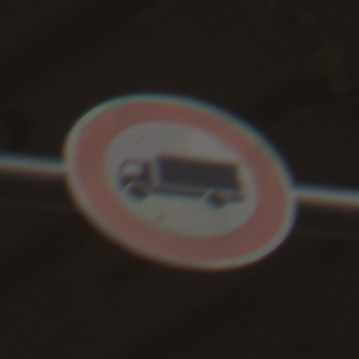
Verkehrszeichen: VerbotFuerKraftfahrzeugeUeberDreiKommaFuenfTonnen
Umgebung: Roofed, Suburban
Tageszeit: SunriseSunset
Wetter: Clear
Licht: Natural
Jahreszeit: NotSpecified
Kontrast: MediumContrast